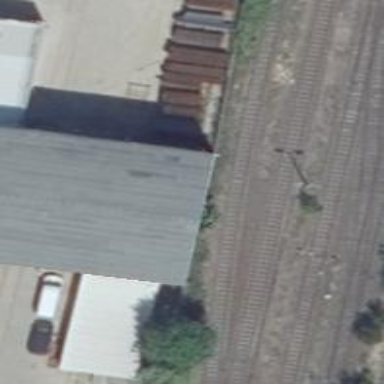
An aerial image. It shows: Railway siding for service.